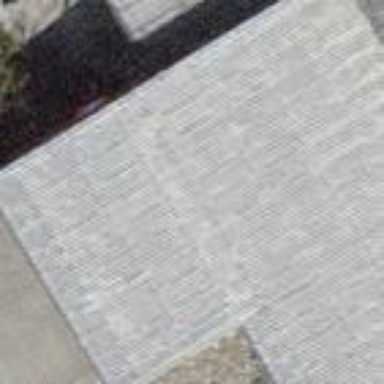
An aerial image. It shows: View of roof of building.